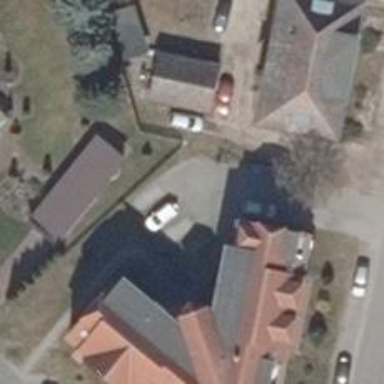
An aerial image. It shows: Driveway.